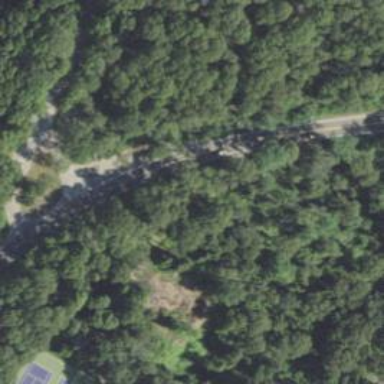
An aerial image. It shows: Asphalt road classified as primary highway.